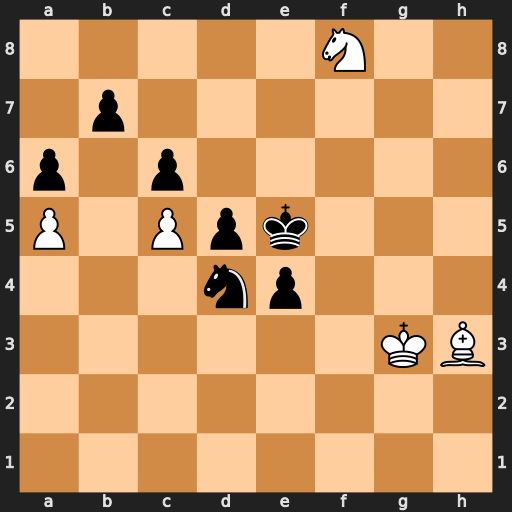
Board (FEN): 5N2/1p6/p1p5/P1Ppk3/3np3/6KB/8/8
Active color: w
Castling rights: -
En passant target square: -
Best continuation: Nd7#